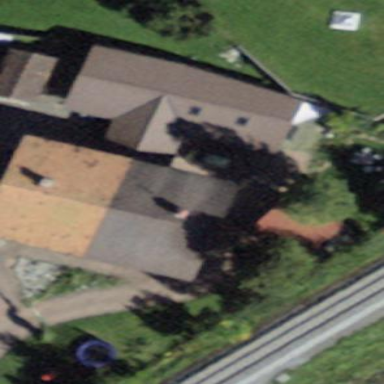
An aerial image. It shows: Building with tile roof.